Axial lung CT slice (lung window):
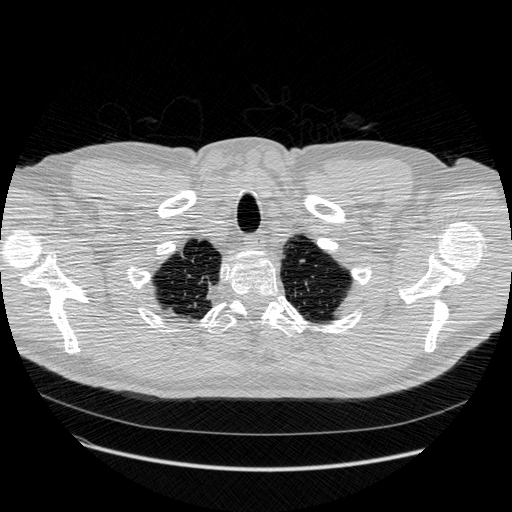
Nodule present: no